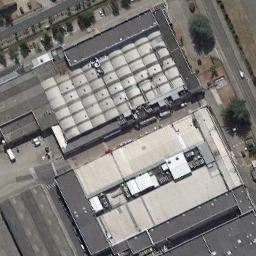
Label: industrial_area